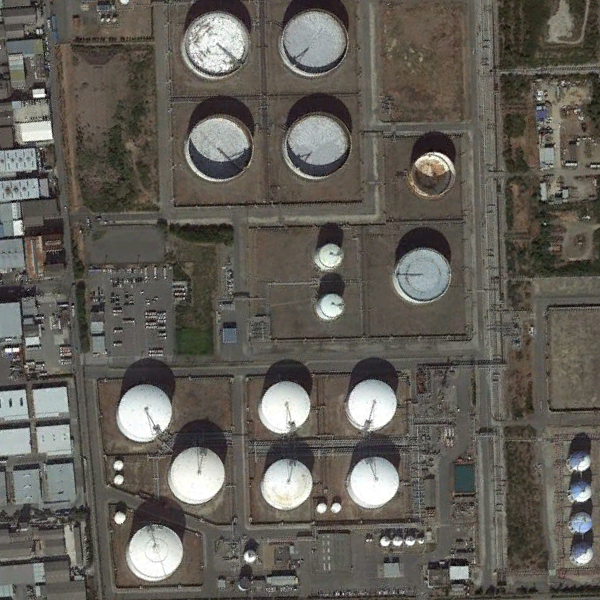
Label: StorageTanks